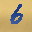
Label: 6